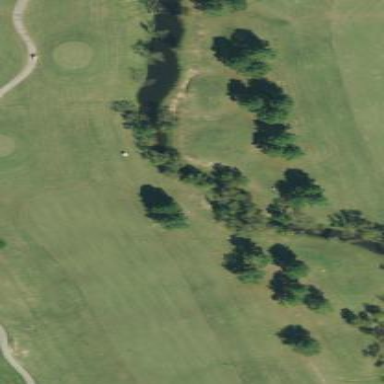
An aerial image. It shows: Water hazard in golf course. The hazard is natural water feature.